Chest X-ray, AP view. Patient: 57 years old, sex M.
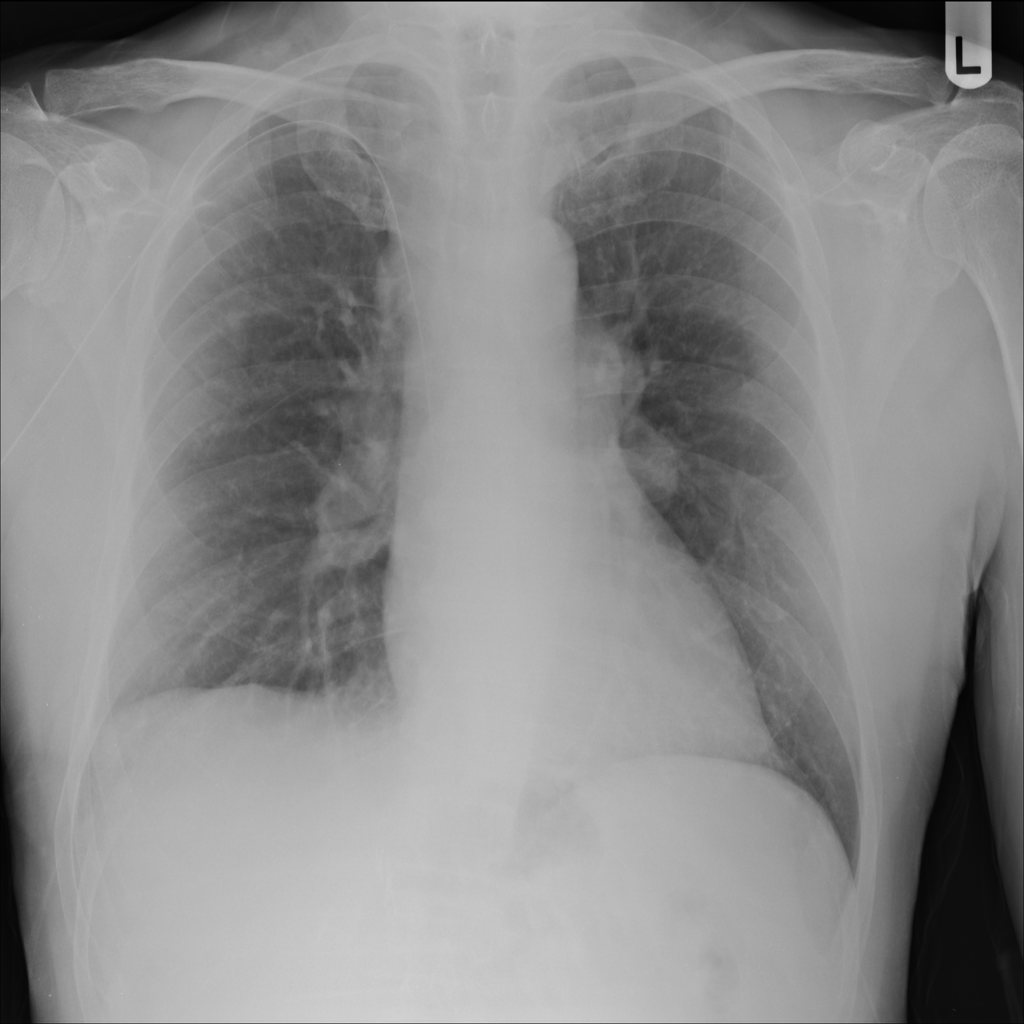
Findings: No Finding